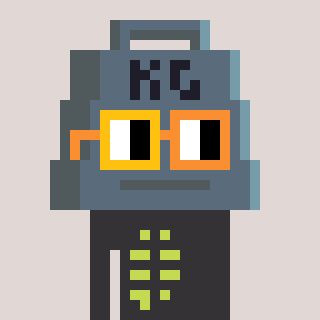
a pixel art character with square yellow and orange glasses, a weight-shaped head and a grayscale-colored body on a warm background